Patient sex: M
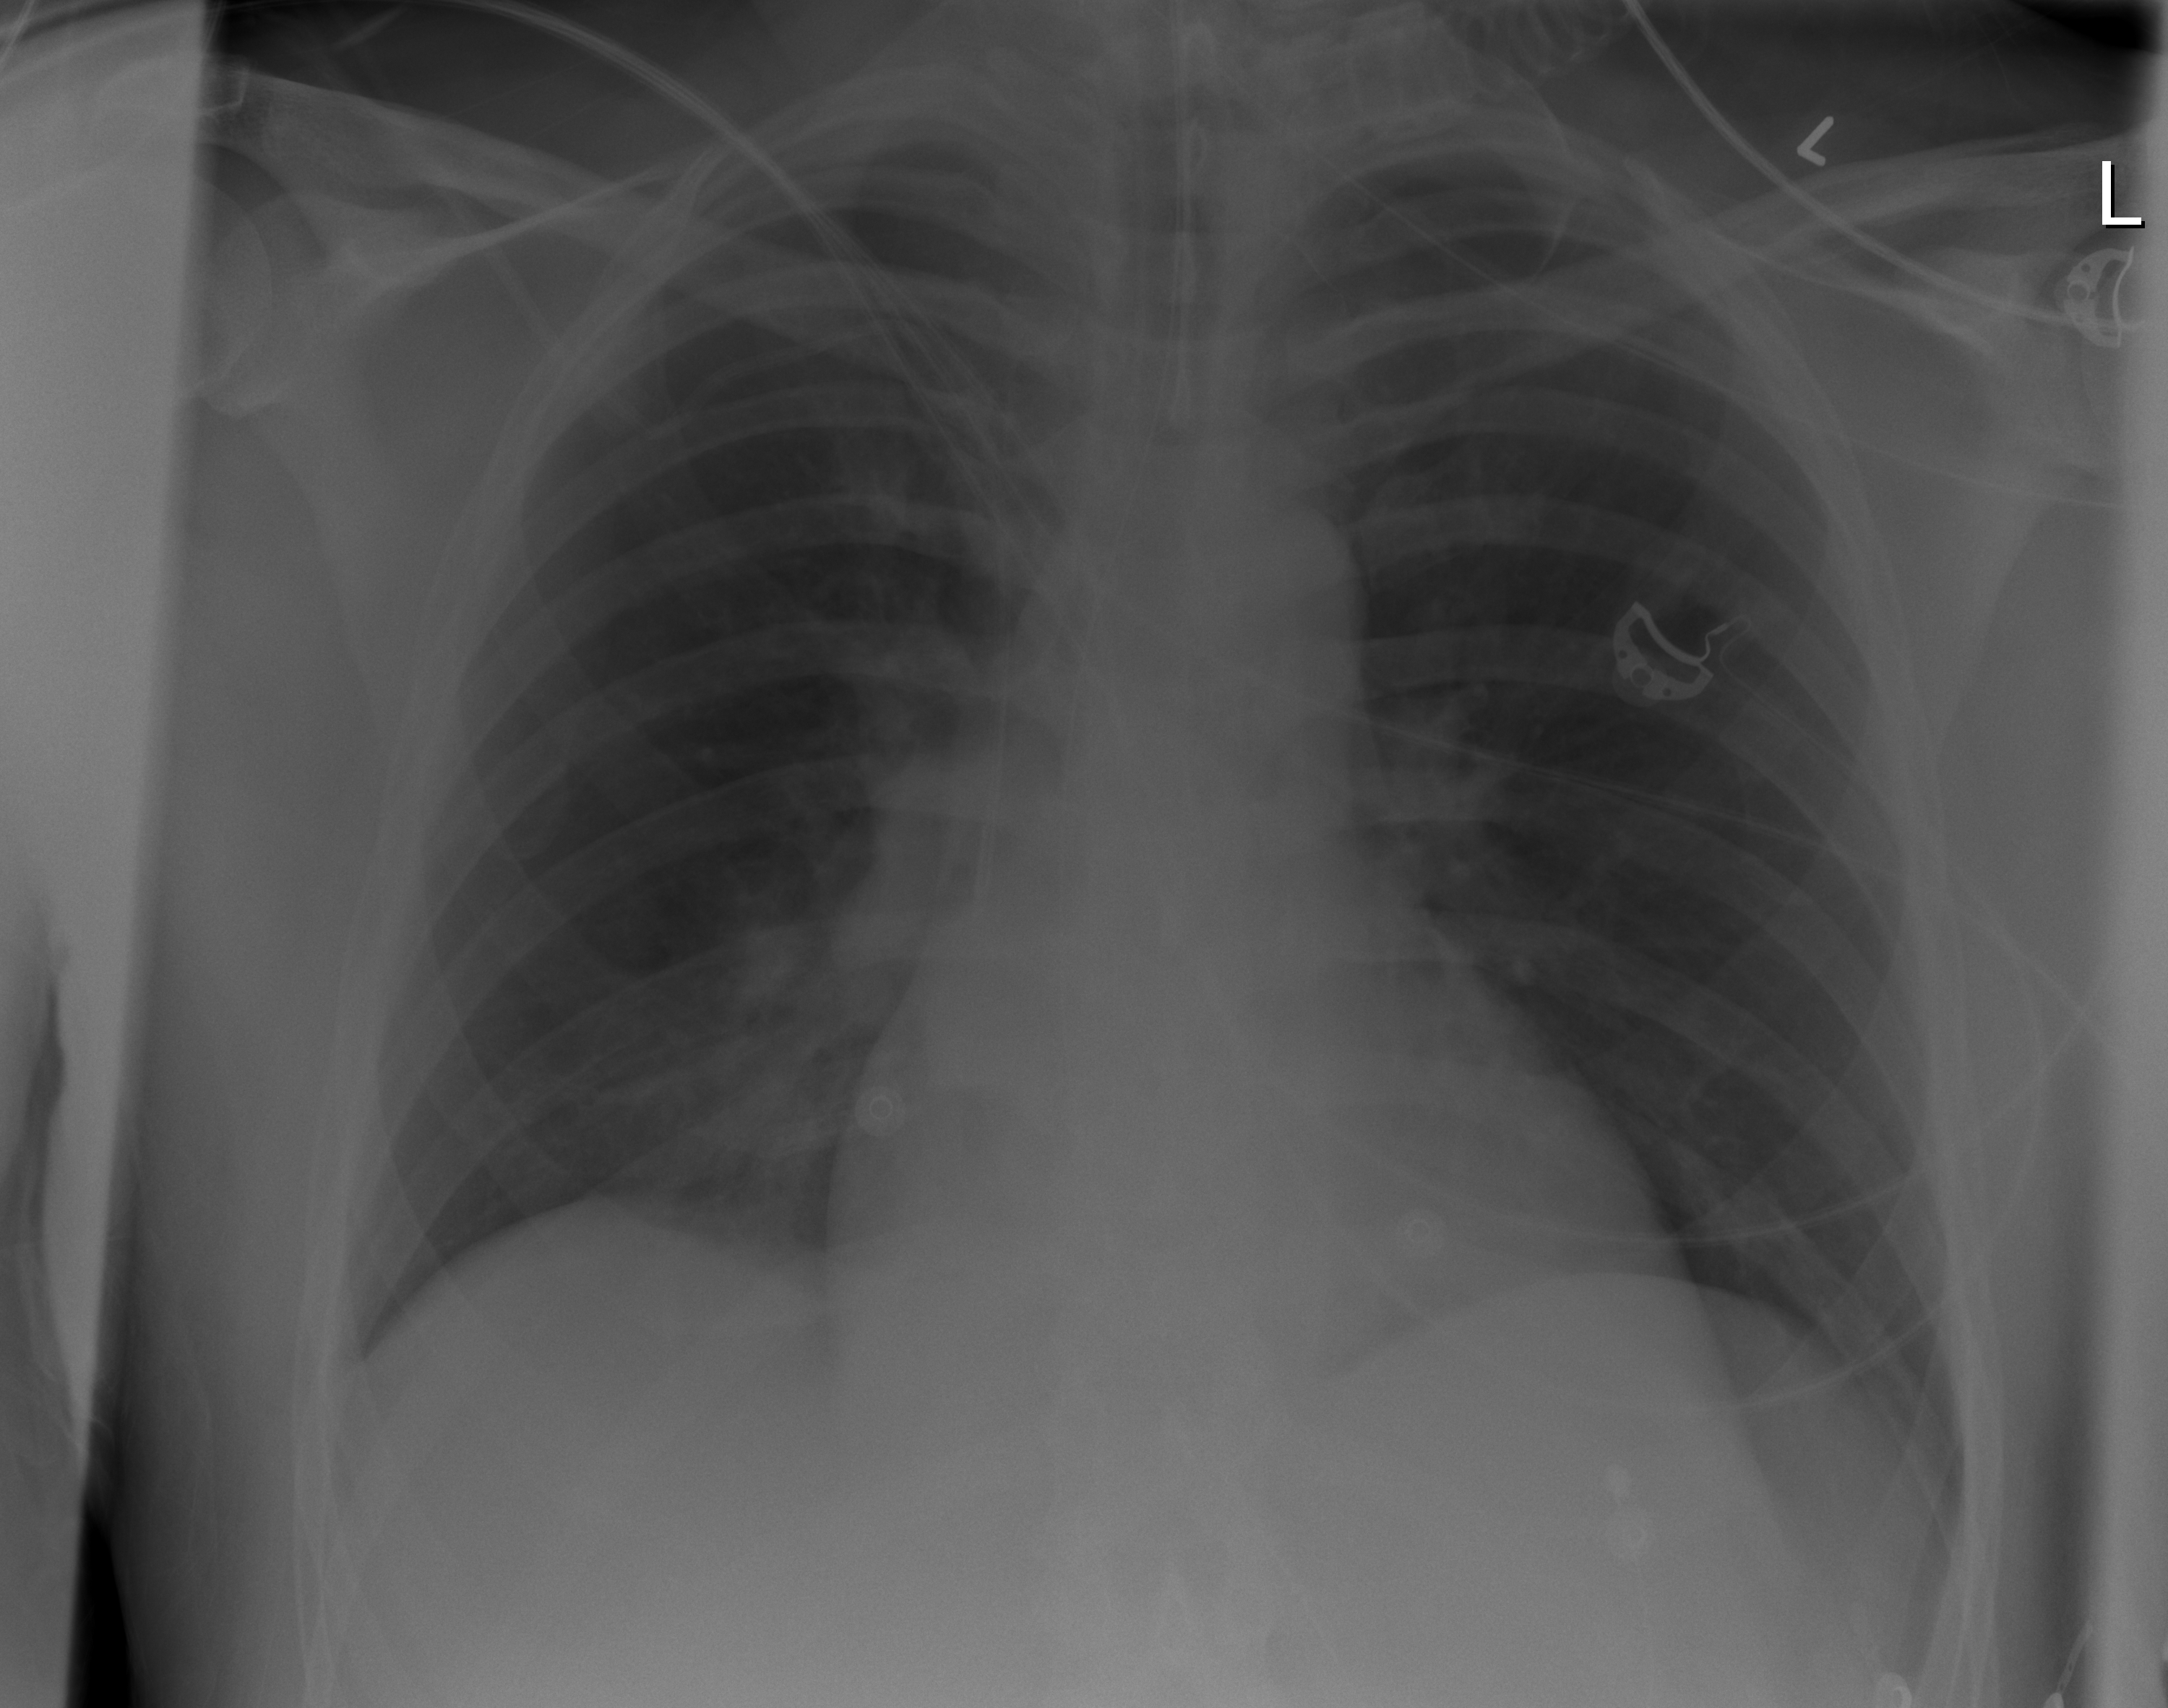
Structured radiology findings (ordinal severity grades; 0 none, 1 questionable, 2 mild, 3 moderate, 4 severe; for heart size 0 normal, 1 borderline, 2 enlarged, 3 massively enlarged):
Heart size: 0
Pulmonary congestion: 0
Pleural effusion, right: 0
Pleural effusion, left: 0
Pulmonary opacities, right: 1
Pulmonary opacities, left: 0
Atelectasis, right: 2
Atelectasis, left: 0